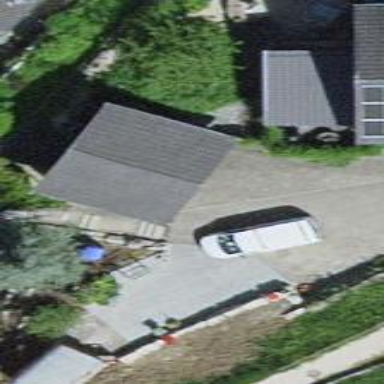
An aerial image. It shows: Garage.